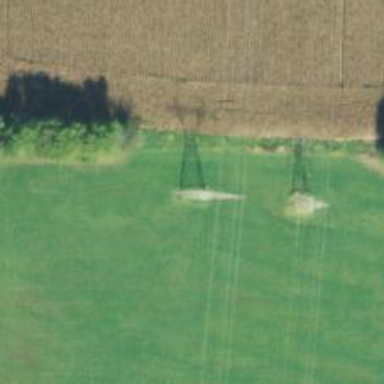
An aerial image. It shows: Lattice structure tower used for power transmission.